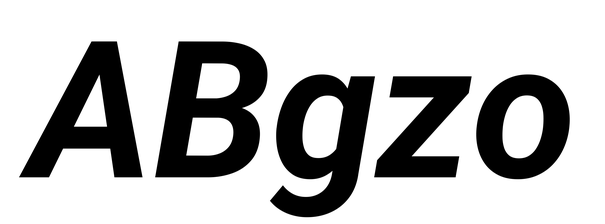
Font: Roboto-Italic_Bold_Italic